Question: I have a '$scope.reasonList' which I iterate with 'ng-repeat'. But if I go back and forward exactly same page with same data sometimes 'if' operatotor is not working and the '$scope.reasonList' is empty. Exactly same data and same page? Those are strings what I have been comparing. What is happening here and WHY?
'''
var reasons = new Array();
var roots = new Array();
var repairs = new Array();
var defectDescsArray = new Array();
defectDescsArray= defectDescSvc.query();
$scope.rma = rmaService.get({id: $routeParams.rmaId});
var rmaHasDefects = rmaDefectSvc.findByRmaId({rmaid: $routeParams.rmaId});
rmaHasDefects.$promise.then(function (result) {
alert('result.length:' +result.length)
for (var i = 0; i < result.length; i++) {
for (var j = 0; j < defectDescsArray.length; j++) {
if (result[i].rmaHasDefectdescPK.defectdescDefectdescId === defectDescsArray[j].defectdescId) {
$scope.showReasonList = true;
reasons.push(defectDescsArray[j]);
}
}
}
$scope.reasonList = reasons;
//$scope.$apply();
alert('$scope.reasonList.length' +$scope.reasonList.length);
});
'''
'''
<div class="col-sm-10">
<table class="table table-striped table-condensed table-hover">
<tbody>
<tr ng-repeat="defect in reasonList">
<td>{{ defect.returnreasonReturnreasonId.returnText}}</td>
<td>{{ defect.text}}</td>
</TR>
</TBODY>
</table>
</div>
'''
'''
angular.module('defectDescService', ['ngResource'])
.factory('defectDescSvc', ['$resource',
function ($resource) {
console.log('------defectDescService-----');
return $resource(
'/RMAServerMav/webresources/com.rako.entity.defectdesc/:id',
{},
{
delete: { method: 'DELETE', params: {id: '@defectdescId'}},
update: { method: 'PUT', params: {id: '@defectdescId'} },
findByDefectdescId:{
url: '/RMAServerMav/webresources/com.rako.entity.defectdesc/defect/:defid',
method: 'GET',
params: {defid: '@defid'},
isArray:true}
});
}]);
'''
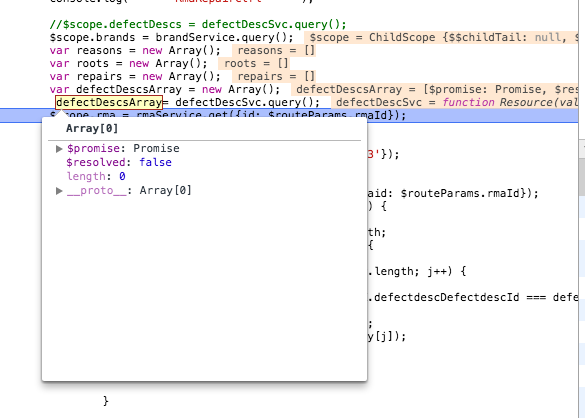
Answer: is applied with a promise.
promise function is called and it is also a promise.
promise then guarantee, that the body code is executed after succesful call.
But problem is, that when executed code is run, you don't have guarantee that is an array with values, because promise call isn't synchronized. That's why, sometime one promise finish first, that is normal case and sometime another promise finish first and then is empty.
To prove this, log in a promise, and you'll see that sometime it's empty and sometimes not.
'''
for (var j = 0; j < defectDescsArray.length; j++) {
console.log('defectDescsArray length:',defectDescsArray.length);
if (result[i].rmaHasDefectdescPK.defectdescDefectdescId === defectDescsArray[j].defectdescId) {
'''
---
The solution is to synchronise two promises, by using promise on resource.
'''
defectDescsArray= defectDescSvc.query();
//using a promise and second call is inside a promise to determine not empty //array.
defectDescsArray.$promise.then(function (result) {
defectDescsArray = result;
$scope.rma = rmaService.get({id: $routeParams.rmaId});
var rmaHasDefects = rmaDefectSvc.findByRmaId({rmaid: $routeParams.rmaId});
rmaHasDefects.$promise.then(function (result) {
alert('result.length:' +result.length)
for (var i = 0; i < result.length; i++) {
for (var j = 0; j < defectDescsArray.length; j++) {
if (result[i].rmaHasDefectdescPK.defectdescDefectdescId === defectDescsArray[j].defectdescId) {
$scope.showReasonList = true;
reasons.push(defectDescsArray[j]);
}
}
}
$scope.reasonList = reasons;
//$scope.$apply();
alert('$scope.reasonList.length' +$scope.reasonList.length);
});
});
'''
I am basing on <URL> post.